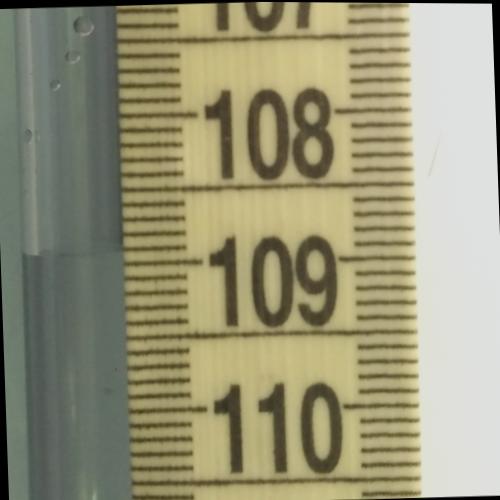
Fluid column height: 108.9 cm